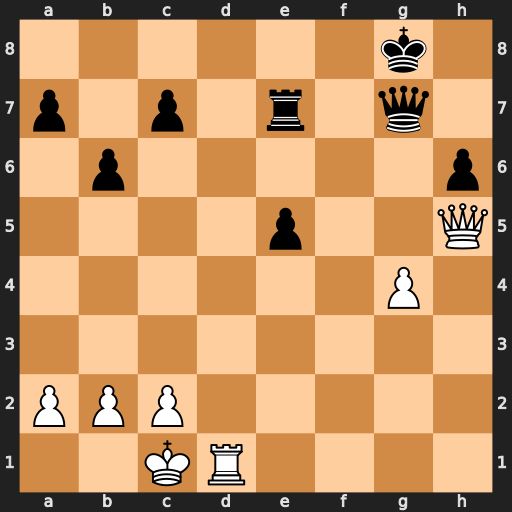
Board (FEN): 6k1/p1p1r1q1/1p5p/4p2Q/6P1/8/PPP5/2KR4
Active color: w
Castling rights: -
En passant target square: -
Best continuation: Rd8+ Kh7 Qf5+ Qg6 Rh8+ Kxh8 Qxg6